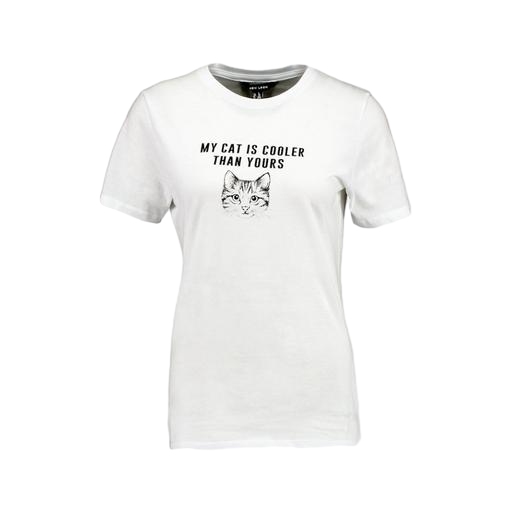
white cat graphic tee, cool t-shirt, women's cool tee, white background